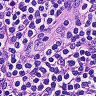
Metastatic tissue present: no